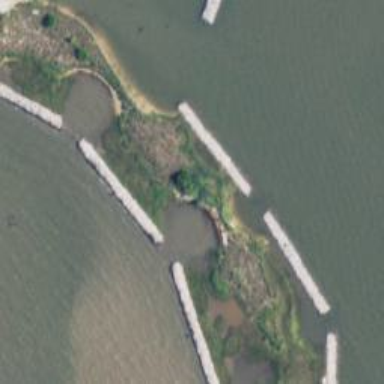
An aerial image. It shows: Breakwater structure.